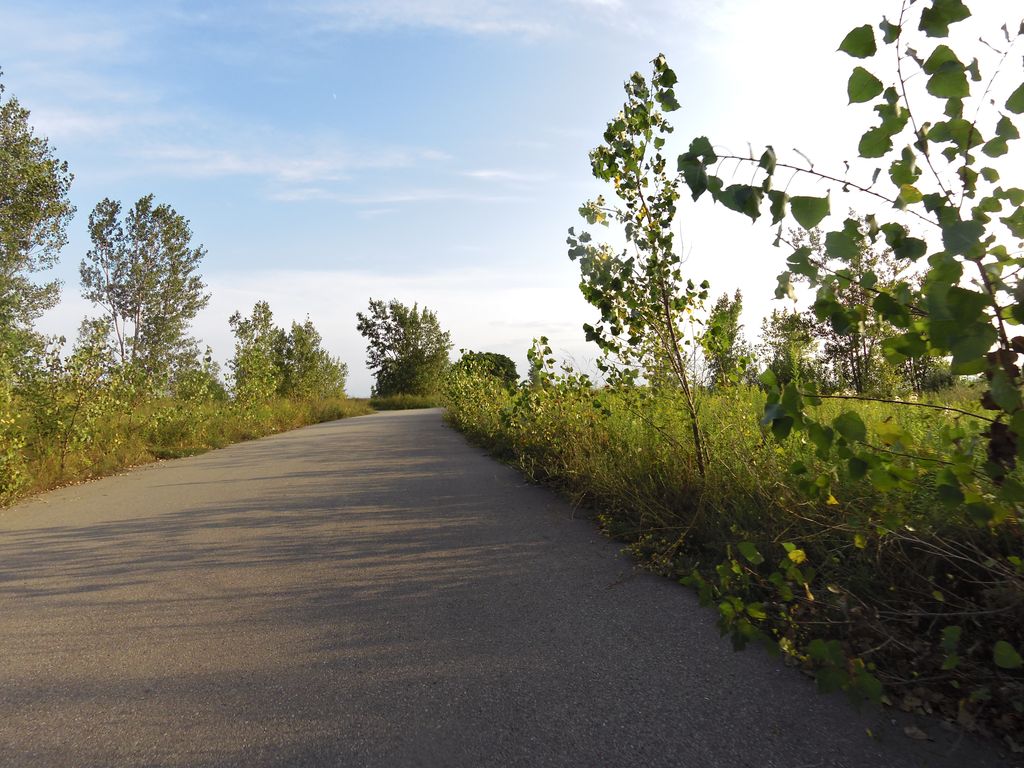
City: toronto